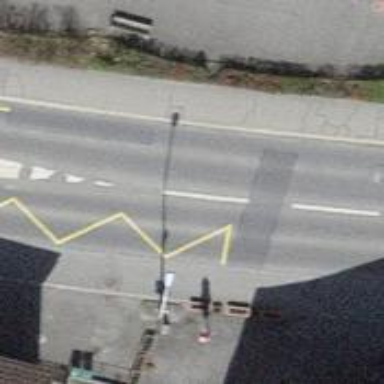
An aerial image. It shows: Bus stop with designated stop position for public transport.